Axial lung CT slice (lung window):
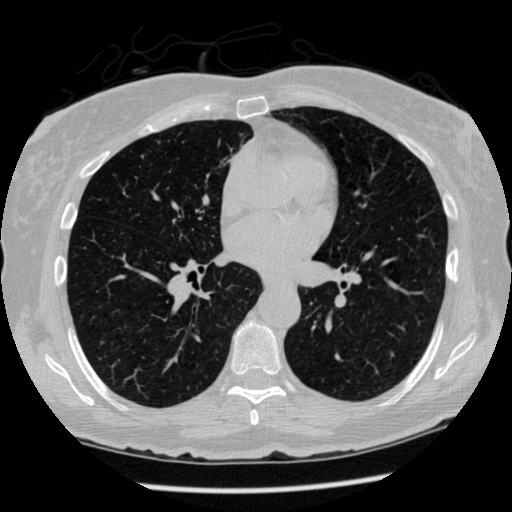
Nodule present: no